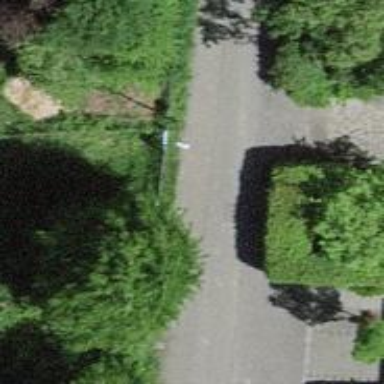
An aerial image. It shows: Asphalt road in residential area.